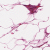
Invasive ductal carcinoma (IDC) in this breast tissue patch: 0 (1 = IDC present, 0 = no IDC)